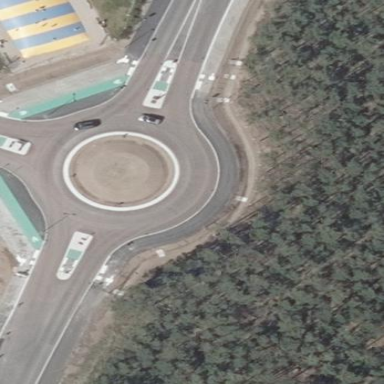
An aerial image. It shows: Asphalt road that is secondary route leading to roundabout.